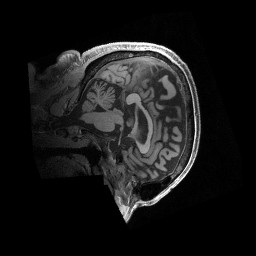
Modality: T1w
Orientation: sagittal
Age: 55
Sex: male
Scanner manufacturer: siemens
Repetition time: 2.4 s
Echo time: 0.00231 s